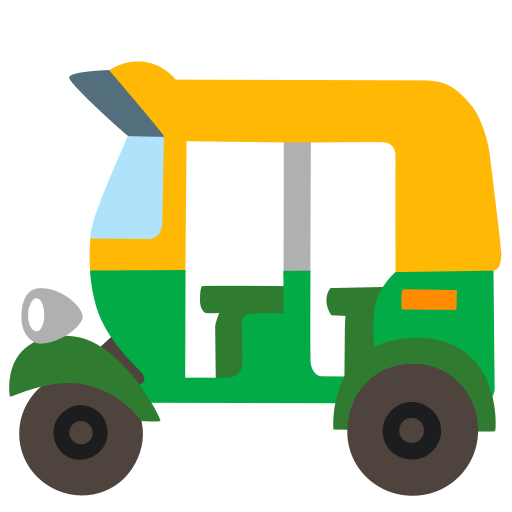
Emoji: 🛺